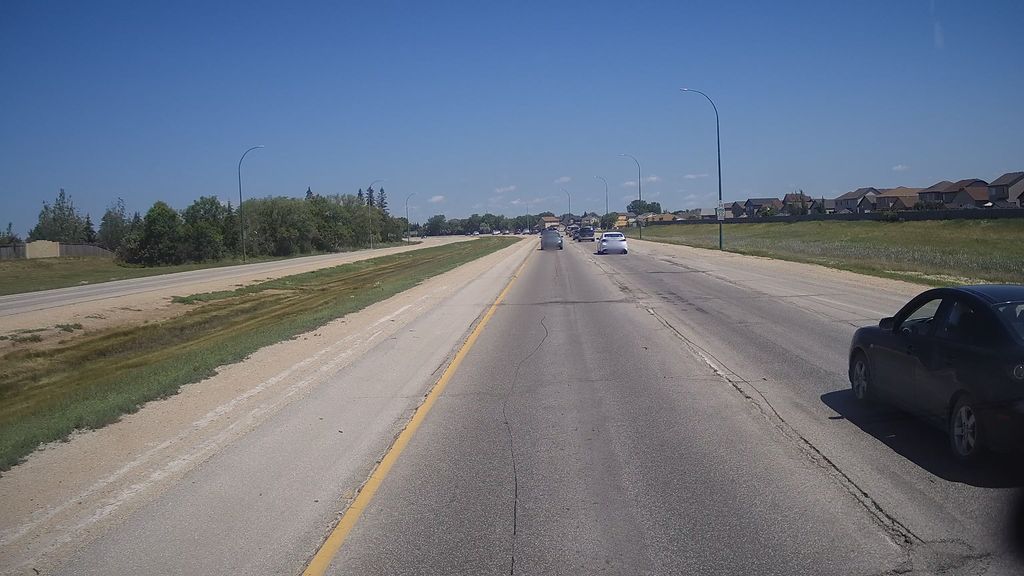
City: winnipeg